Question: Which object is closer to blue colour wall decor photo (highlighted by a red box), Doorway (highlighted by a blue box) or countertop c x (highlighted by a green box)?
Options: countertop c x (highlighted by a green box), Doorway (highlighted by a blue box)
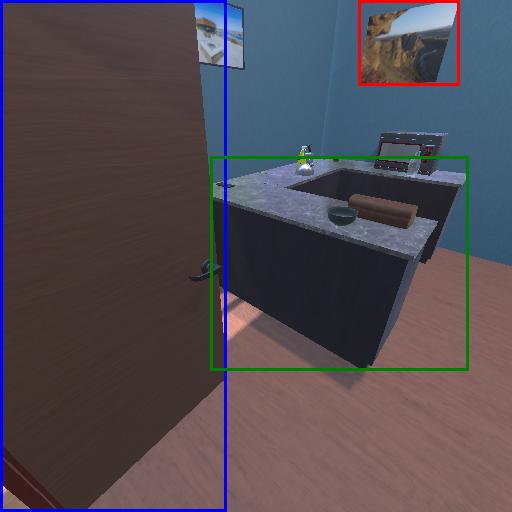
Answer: countertop c x (highlighted by a green box)